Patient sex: F
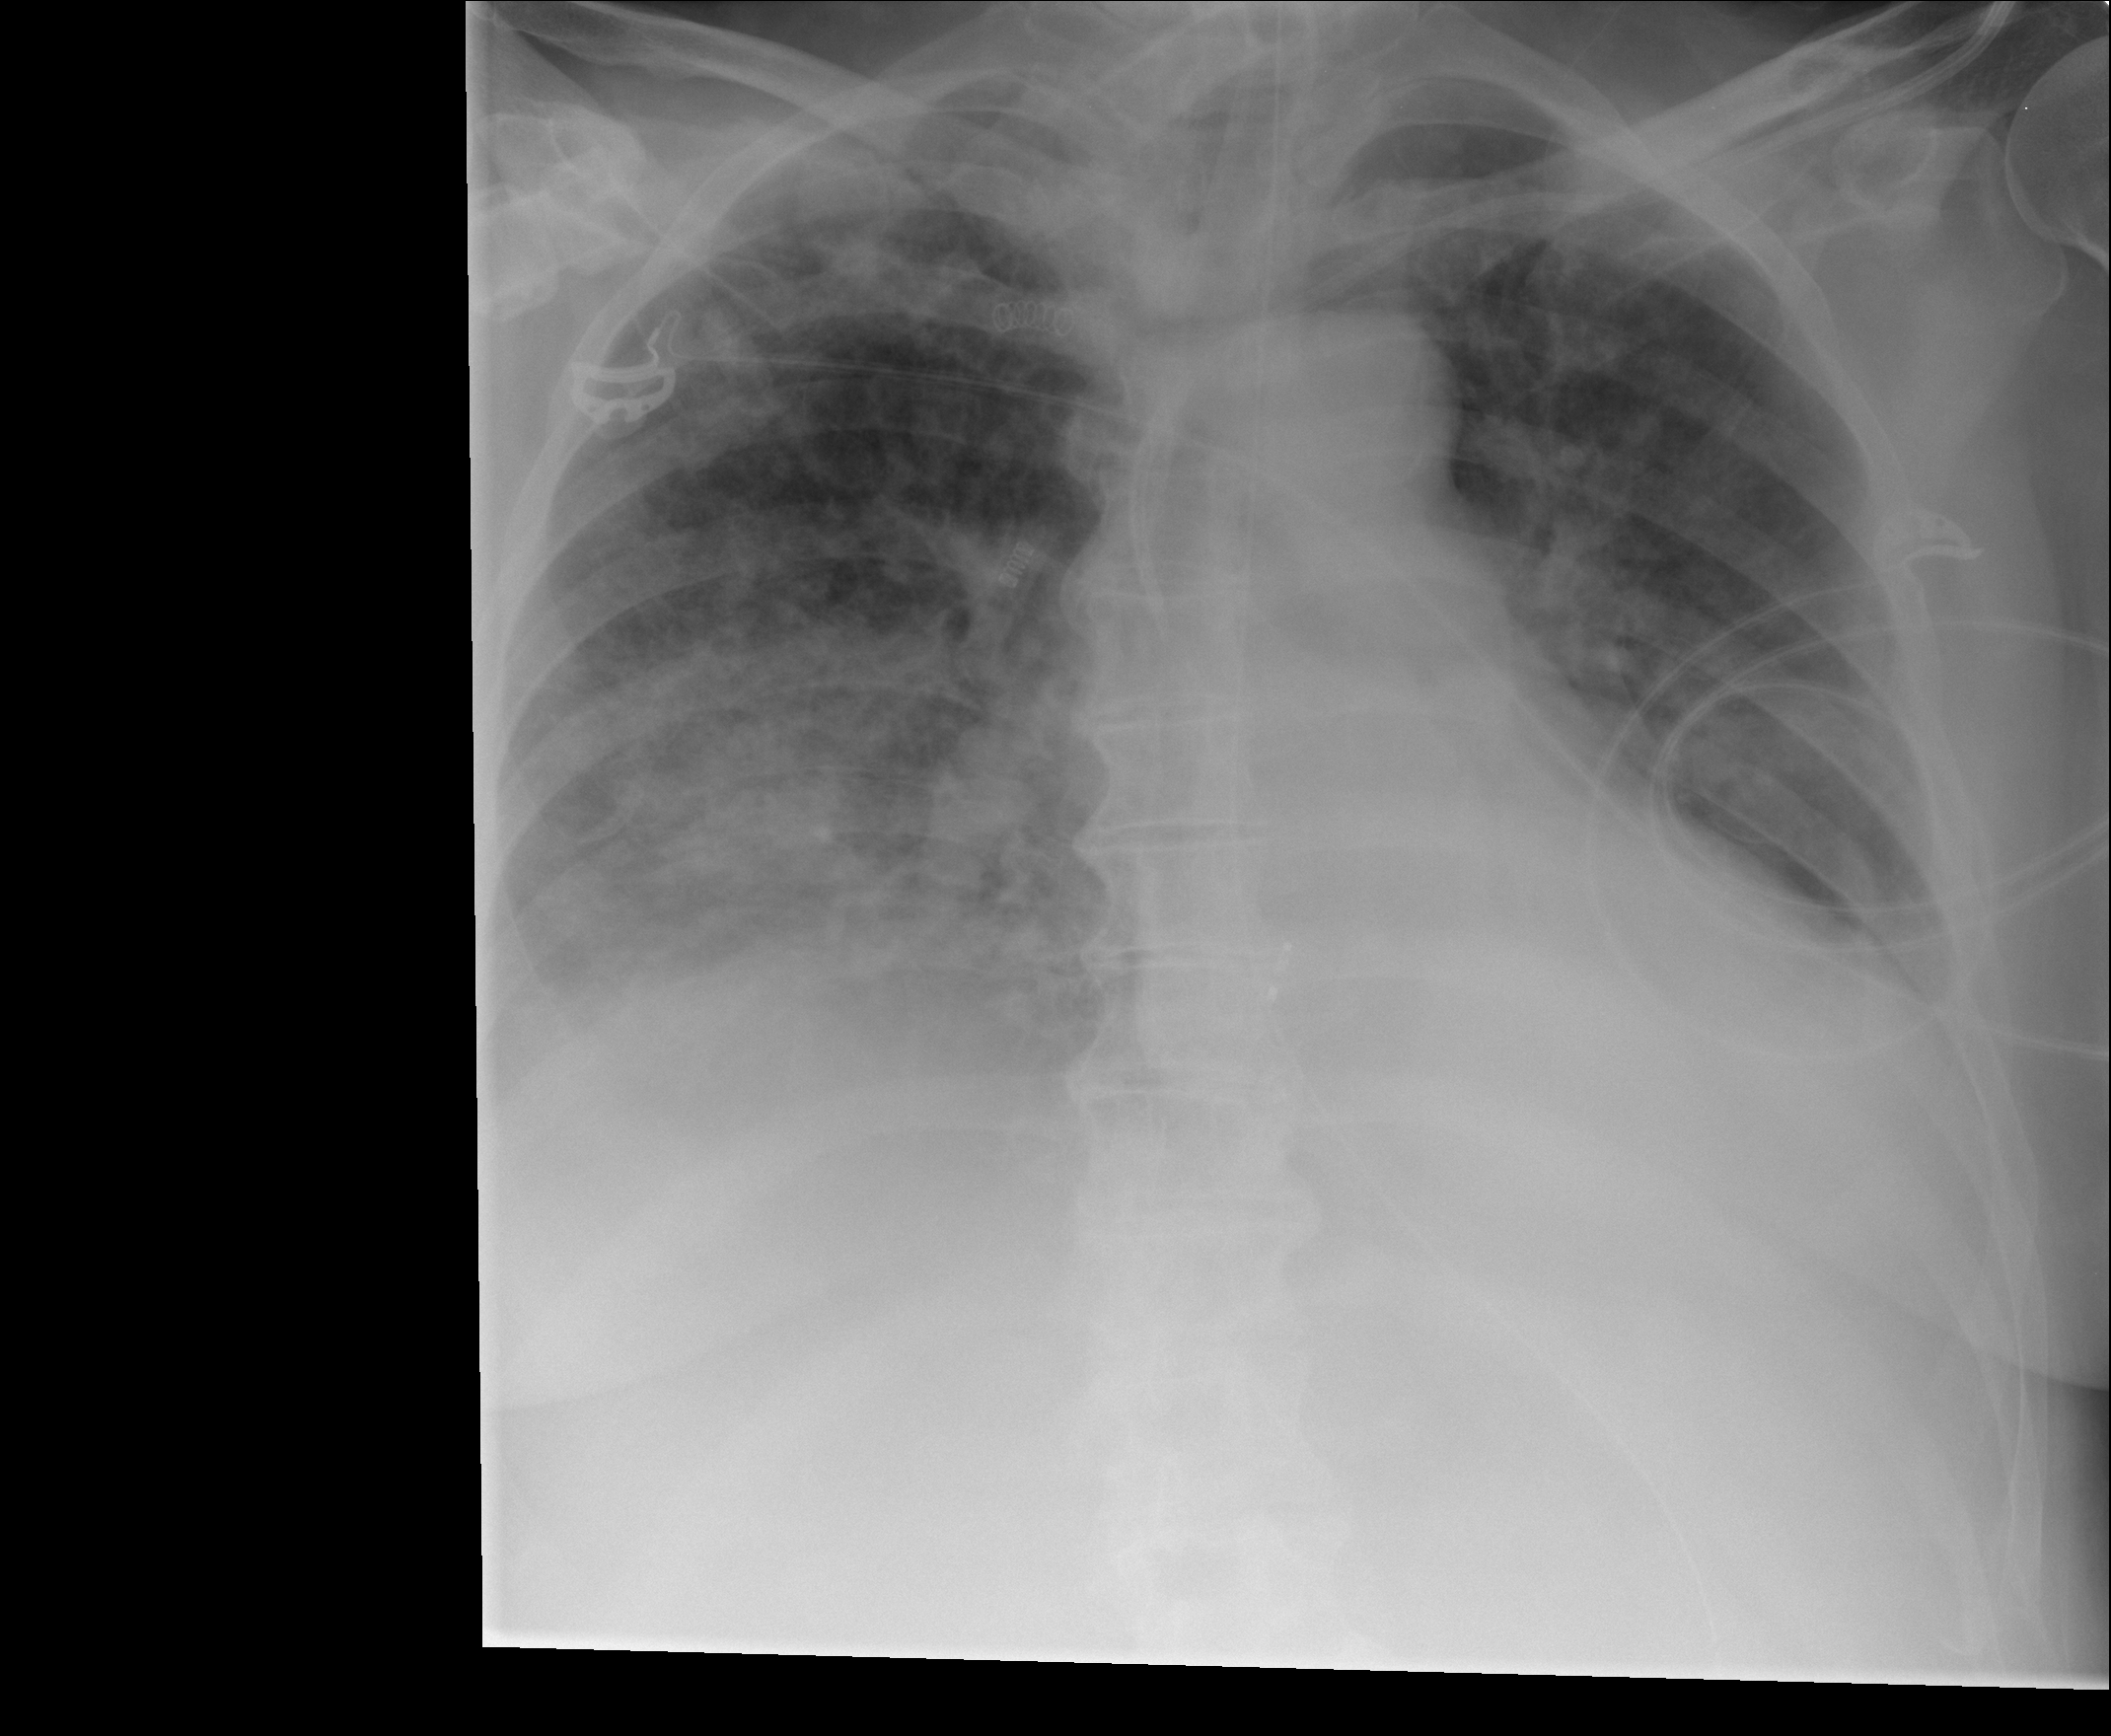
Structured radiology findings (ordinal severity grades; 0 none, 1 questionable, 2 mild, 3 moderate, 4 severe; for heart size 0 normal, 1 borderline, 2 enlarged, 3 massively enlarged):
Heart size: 2
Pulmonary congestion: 2
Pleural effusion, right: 2
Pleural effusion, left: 2
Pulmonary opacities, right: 3
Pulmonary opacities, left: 2
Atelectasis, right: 2
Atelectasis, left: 2